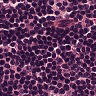
Metastatic tissue present: no